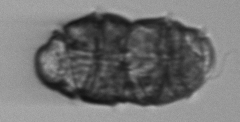
Label: Margalefidinium